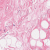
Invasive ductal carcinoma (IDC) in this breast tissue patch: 0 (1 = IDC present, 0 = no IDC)